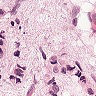
Metastatic tissue present: yes